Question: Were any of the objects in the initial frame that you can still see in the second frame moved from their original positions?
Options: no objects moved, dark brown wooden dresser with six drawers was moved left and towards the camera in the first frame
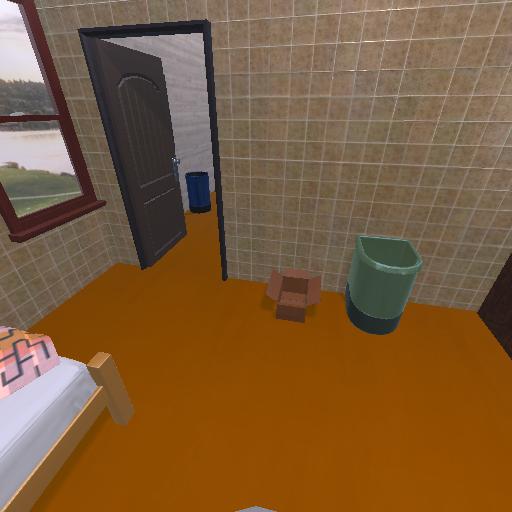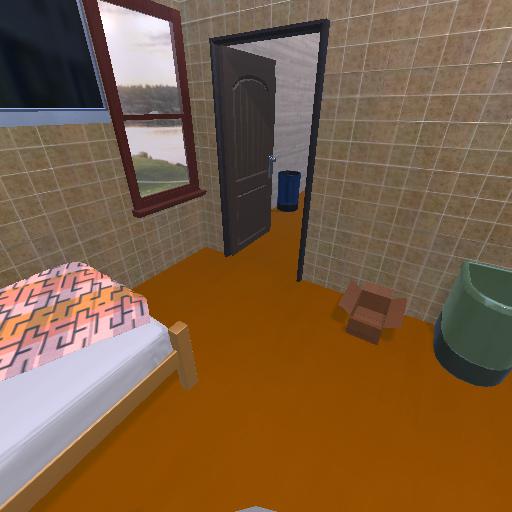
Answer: no objects moved